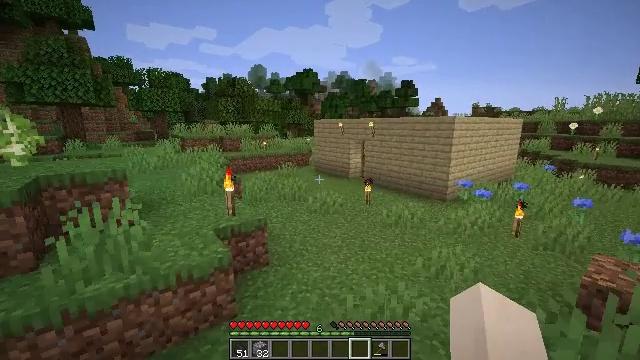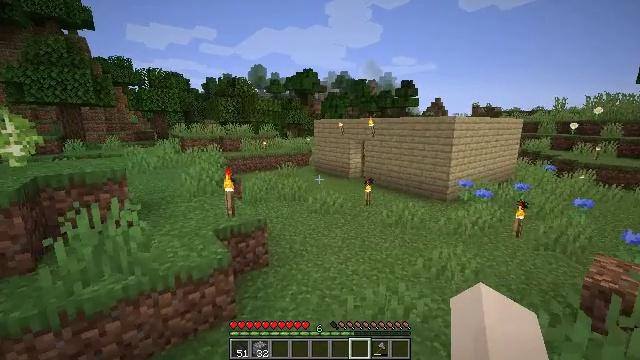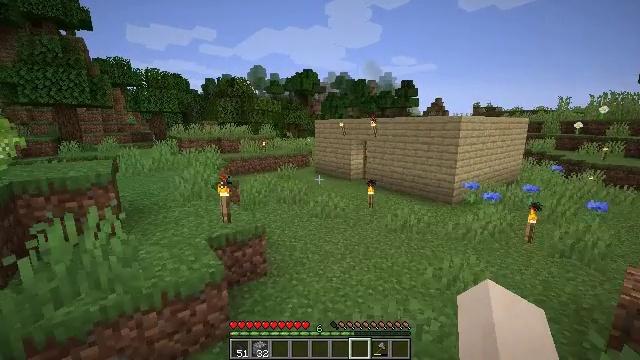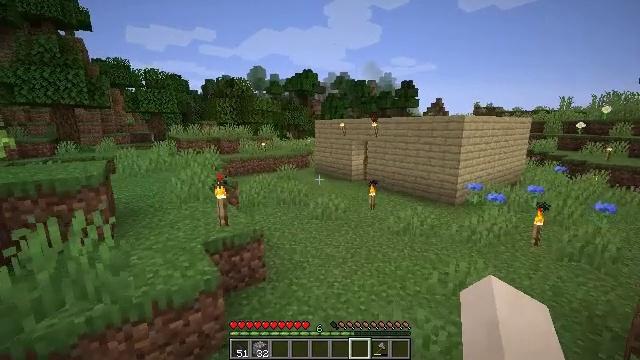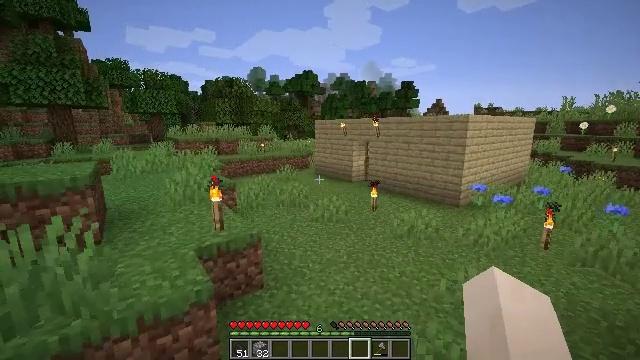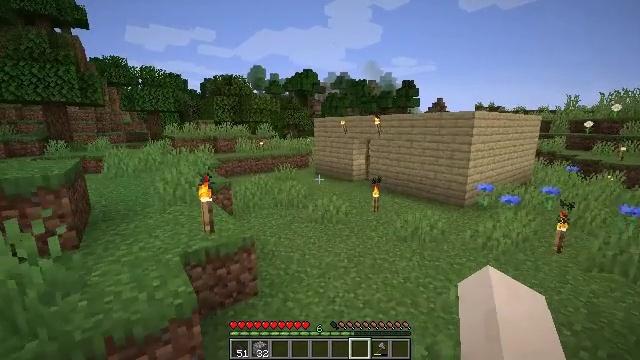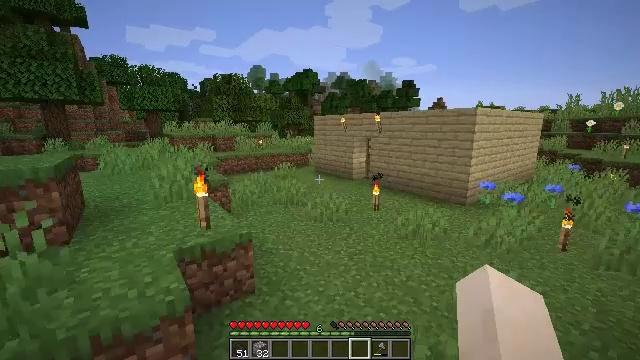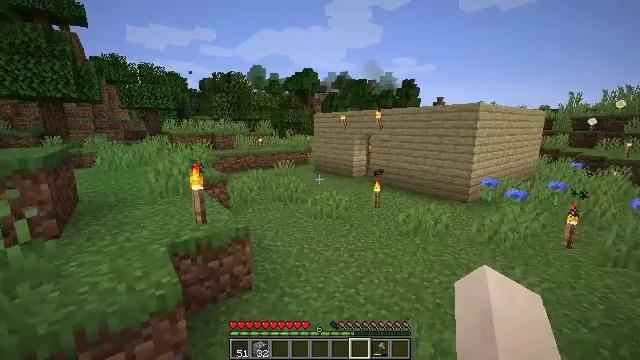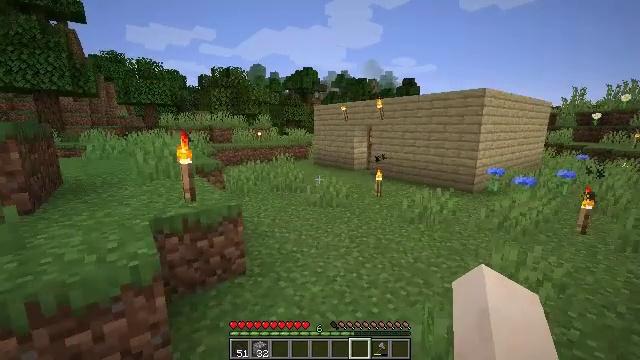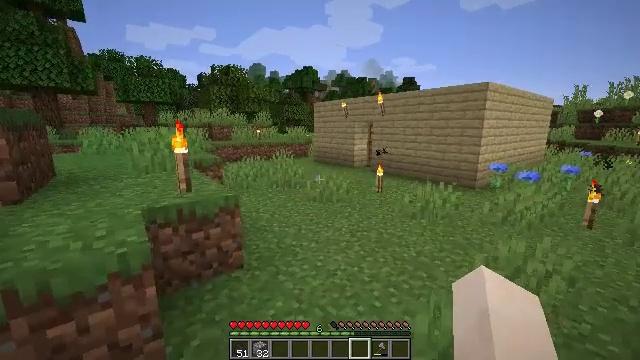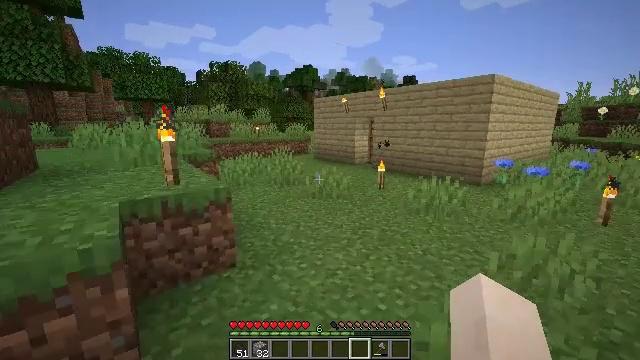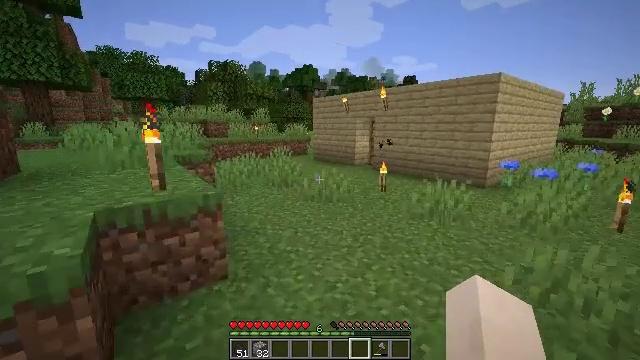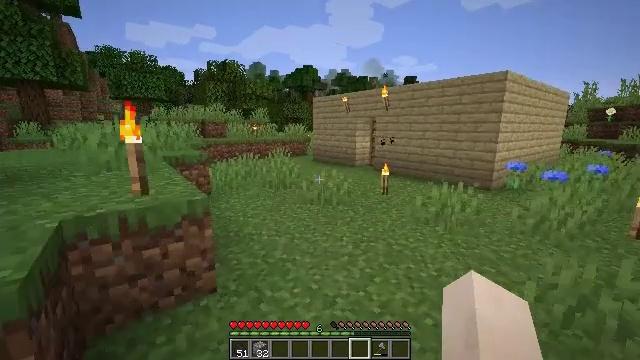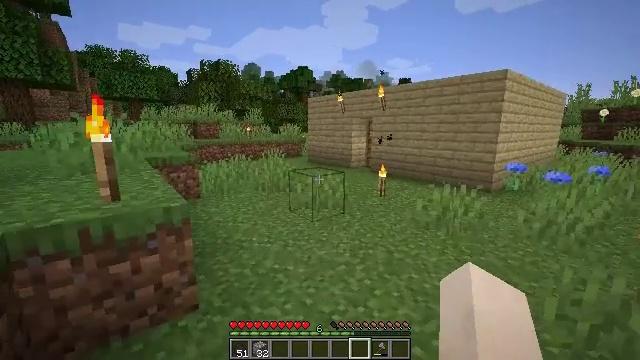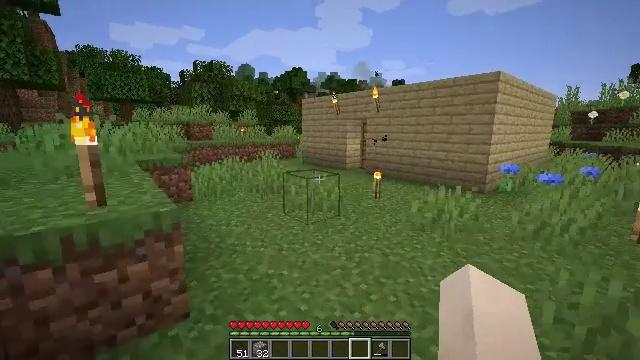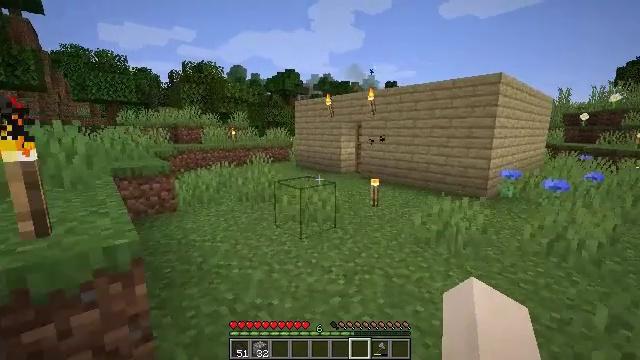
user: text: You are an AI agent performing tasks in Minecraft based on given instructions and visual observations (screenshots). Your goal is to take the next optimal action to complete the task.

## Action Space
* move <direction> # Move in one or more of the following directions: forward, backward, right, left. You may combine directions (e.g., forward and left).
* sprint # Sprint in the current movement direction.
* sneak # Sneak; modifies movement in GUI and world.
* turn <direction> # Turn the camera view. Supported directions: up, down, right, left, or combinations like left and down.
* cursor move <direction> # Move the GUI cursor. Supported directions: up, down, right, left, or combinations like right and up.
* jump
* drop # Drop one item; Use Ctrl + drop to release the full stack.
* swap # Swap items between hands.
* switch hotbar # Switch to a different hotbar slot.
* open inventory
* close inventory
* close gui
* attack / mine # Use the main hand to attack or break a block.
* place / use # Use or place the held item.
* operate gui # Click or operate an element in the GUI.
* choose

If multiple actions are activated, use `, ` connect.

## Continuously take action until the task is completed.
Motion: motion action
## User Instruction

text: Use two oak planks in the crafting table to make an oak pressure plate.
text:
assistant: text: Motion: move forward
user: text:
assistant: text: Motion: move forward
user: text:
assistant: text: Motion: move forward
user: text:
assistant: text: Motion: move forward
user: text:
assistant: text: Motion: move forward
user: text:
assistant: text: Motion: move forward
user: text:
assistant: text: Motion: move forward
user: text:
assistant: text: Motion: move forward
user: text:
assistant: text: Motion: move forward
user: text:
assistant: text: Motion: move forward
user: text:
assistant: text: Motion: move forward
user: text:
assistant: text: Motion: move forward
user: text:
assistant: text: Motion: move forward, turn right
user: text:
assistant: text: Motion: move forward, turn right
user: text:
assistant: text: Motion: move forward, turn right
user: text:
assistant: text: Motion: move forward
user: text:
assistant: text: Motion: move forward
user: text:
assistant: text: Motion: move forward
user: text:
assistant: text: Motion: move forward
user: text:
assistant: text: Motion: move forward
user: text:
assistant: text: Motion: move forward
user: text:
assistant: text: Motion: move forward
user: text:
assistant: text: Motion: move forward
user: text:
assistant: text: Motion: move forward
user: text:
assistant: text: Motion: move forward
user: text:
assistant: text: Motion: move forward
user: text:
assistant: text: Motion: move forward
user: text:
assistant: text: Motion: move forward
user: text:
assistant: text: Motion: move forward
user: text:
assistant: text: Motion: move forward